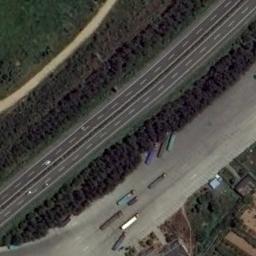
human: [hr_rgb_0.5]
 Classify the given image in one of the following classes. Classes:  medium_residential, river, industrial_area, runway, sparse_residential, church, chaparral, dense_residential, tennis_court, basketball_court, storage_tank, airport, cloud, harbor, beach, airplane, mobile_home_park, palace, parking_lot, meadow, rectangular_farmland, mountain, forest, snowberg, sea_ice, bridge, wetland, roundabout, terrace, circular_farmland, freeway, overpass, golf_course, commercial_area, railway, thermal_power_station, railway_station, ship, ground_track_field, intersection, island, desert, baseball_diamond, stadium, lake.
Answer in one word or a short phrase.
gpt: freeway